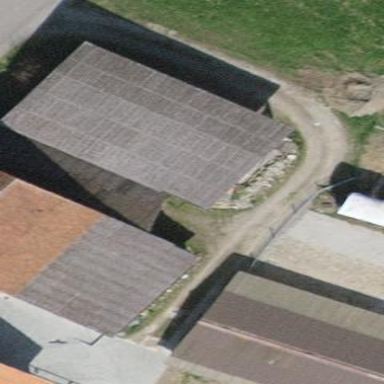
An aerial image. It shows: View of roof of building.